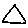
Label: triangle